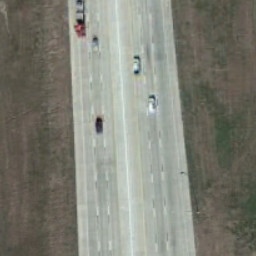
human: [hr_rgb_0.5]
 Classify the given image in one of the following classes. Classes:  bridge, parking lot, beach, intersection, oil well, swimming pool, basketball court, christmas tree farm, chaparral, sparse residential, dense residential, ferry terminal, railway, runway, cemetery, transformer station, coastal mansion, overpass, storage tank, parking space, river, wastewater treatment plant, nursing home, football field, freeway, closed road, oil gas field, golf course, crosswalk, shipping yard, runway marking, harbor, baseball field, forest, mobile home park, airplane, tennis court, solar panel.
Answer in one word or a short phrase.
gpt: freeway